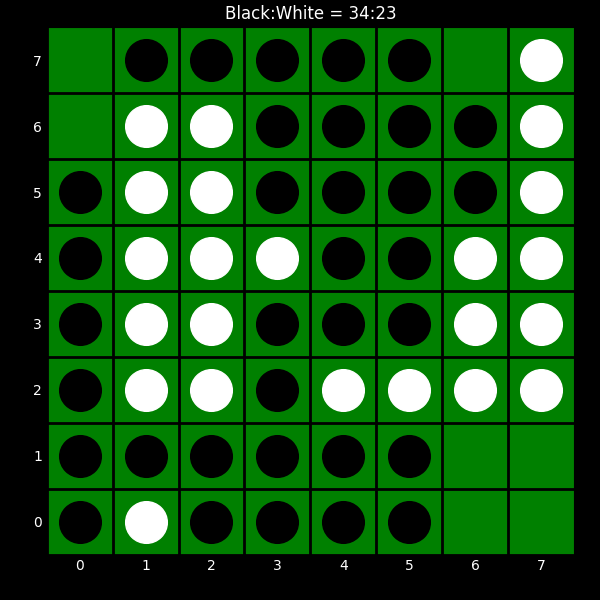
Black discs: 34
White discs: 23